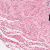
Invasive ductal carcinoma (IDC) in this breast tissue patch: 0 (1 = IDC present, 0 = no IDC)